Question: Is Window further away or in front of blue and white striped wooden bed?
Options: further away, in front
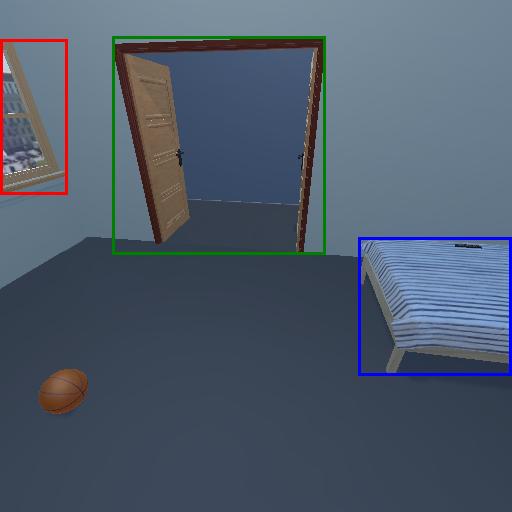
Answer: further away